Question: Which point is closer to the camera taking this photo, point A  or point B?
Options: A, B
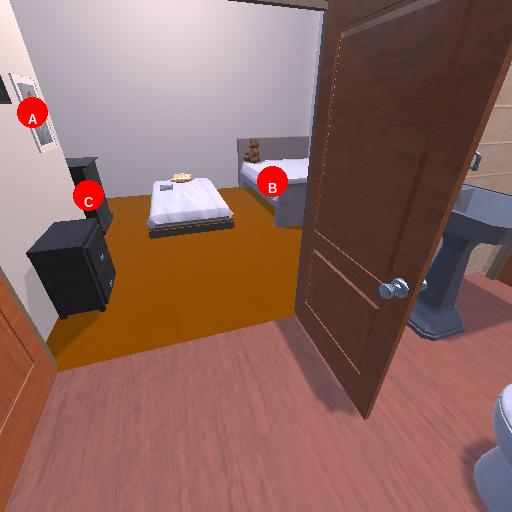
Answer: A